Question: I am trying to access an internal webpage to start and stop application using WWW::Mechanize. So far I am able to log in to the application successfully. My next action item is to identify a particular service from list of services and stop them.
The problem I am facing is I am unable to follow the link on the webpage. After looking at the HTML and link object, it is evident that there isn't a URL but an on click event.
Here is snippet of HTML
'''
<ul>
<li>
<a href="#" id="j_id_id1:j_id_id9:2:j_id_id10" name="j_id_id1:j_id_id9:2:j_id_id10" onclick="A4J.AJAX.Submit('j_id_id1',event,{'similarityGroupingId':'j_id_id1:j_id_id9:2:j_id_id10','parameters':{'j_id_id1:j_id_id9:2:j_id_id10':'j_id_id1:j_id_id9:2:j_id_id10','ajaxSingle':'j_id_id1:j_id_id9:2:j_id_id10'} ,'containerId':'j_id_id0'} );return false;" style="color:#3BB9FF;">servicename</a>
</li>
</ul>
'''
The link object dump is
'''
$VAR1 = less( [
'#',
'servicename',
'j_id_id1:j_id_id9:2:j_id_id10',
'a',
bless( do{\(my $o = 'http://blah.services.jsf')}, 'URI::http' ),
{
'href' => '#',
'style' => 'color:#3BB9FF;',
'name' => 'j_id_id1:j_id_id9:2:j_id_id10',
'onclick' => 'A4J.AJAX.Submit('j_id_id1',event,{'similarityGroupingId':'j_id_id1:j_id_id9:2:j_id_id10','parameters':{'j_id_id1:j_id_id9:2:j_id_id10':'j_id_id1:j_id_id9:2:j_id_id10','ajaxSingle':'j_id_id1:j_id_id9:2:j_id_id10'} ,'containerId':'j_id_id0','actionUrl':'/pages/services.jsf;jsessionid=NghBSoEJZKXbWcK0uVzcHvyebl8G_zSpf_Zu4uqrLI7xosHAnheK!<PHONE>'} );return false;',
'id' => 'j_id_id1:j_id_id9:2:j_id_id10'
}
], 'WWW::Mechanize::Link' );
'''
Here is my code so far:
'''
#!/usr/bin/perl
use strict;
use warnings;
use Data::Dumper;
use WWW::Mechanize;
my $username = 'myuser';
my $password = 'mypass';
my $url = 'myinternalurl';
my $mech = WWW::Mechanize->new();
$mech->credentials($username,$password);
$mech->get($url);
my $link = $mech->find_link( text => 'servicename' );
#print Dumper \$link;
#$mech->follow_link( url => $link->url_abs() );
$mech->get($link->url_abs());
print $mech->text();
'''
If I use 'follow_link', I get 'Link not found at log_in.pl line 16.'. If I use 'get' then I get back the same page. The problem is all these services appear to be hyperlinks but have the same url as my main url.
Here is a pic of the webpage:

When I manually click a service the Operations and Properties section change which allows the user to view Operation and Properties of the service they just clicked. Every service has different set of Operations and Properties.
How should I go about do this using perl? Is WWW::Mechanize the wrong tool for this one? Can anyone please suggest a solution or an alternate perl module that could help. Installing any CPAN module is not an issue. Working with latest version of perl is not an issue either. I have just started automating with perl and currently unaware of all the modules that could get the job done.
Looking forward to your guidance and help.
If you feel there is any pertinent information, I may have missed, please leave a comment and I will update the question to add more details. I have modified proprietary information.
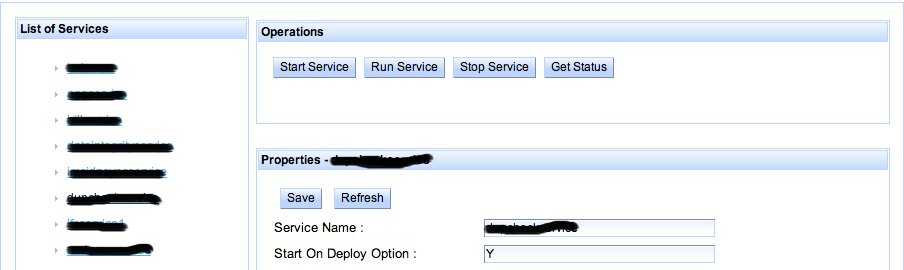
Answer: That button contains a Javascript onclick event, which will not work when using <URL>.
Per the docs:
> Please note that Mech does NOT support JavaScript, you need additional software for that. Please check <URL> for more.
One alternative that does support Javascript in a forms is <URL>.